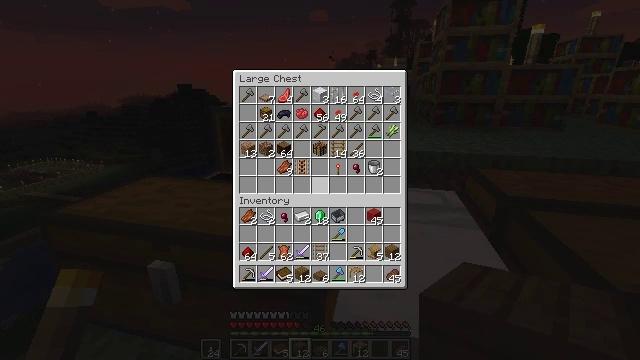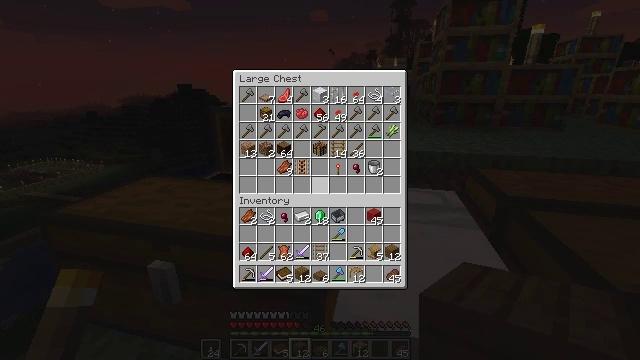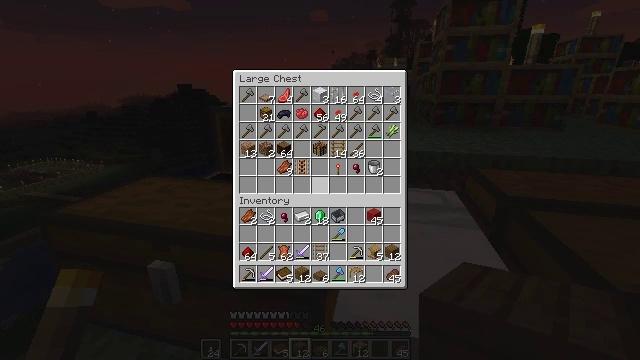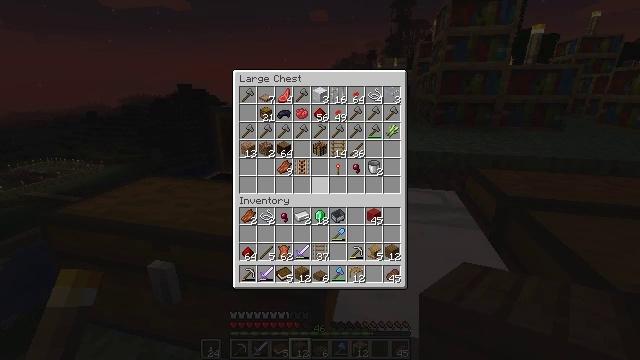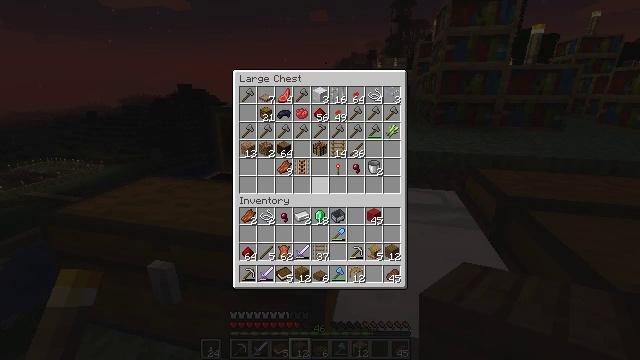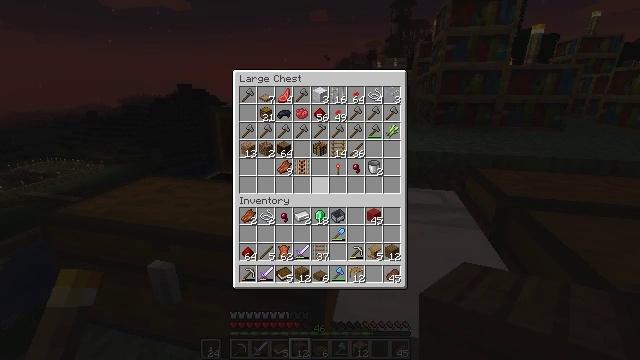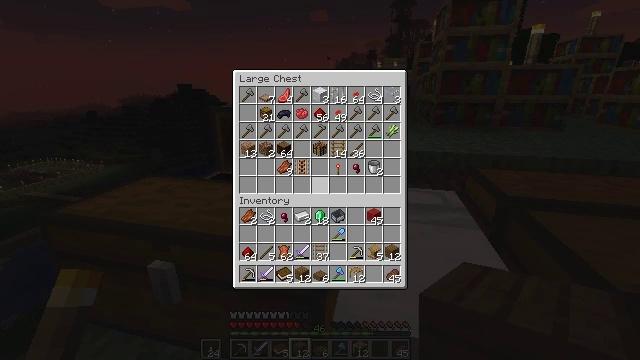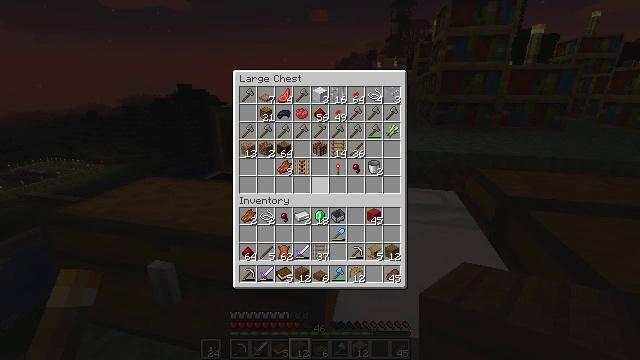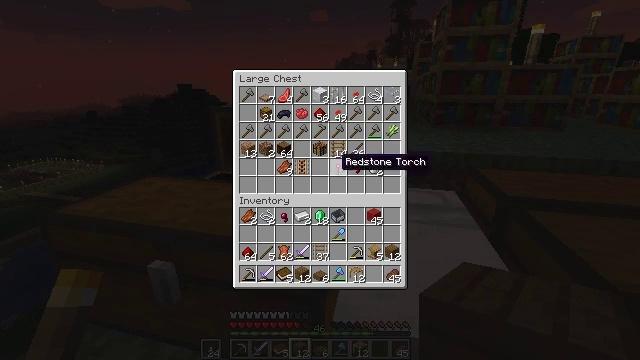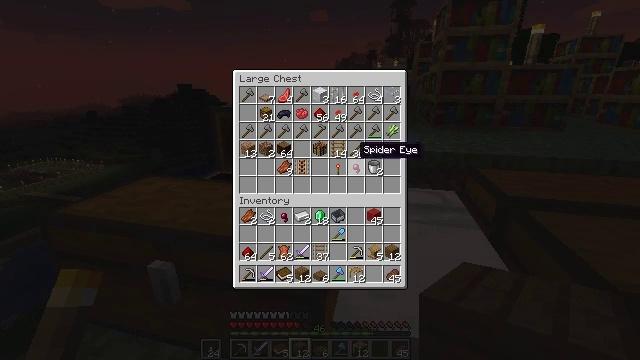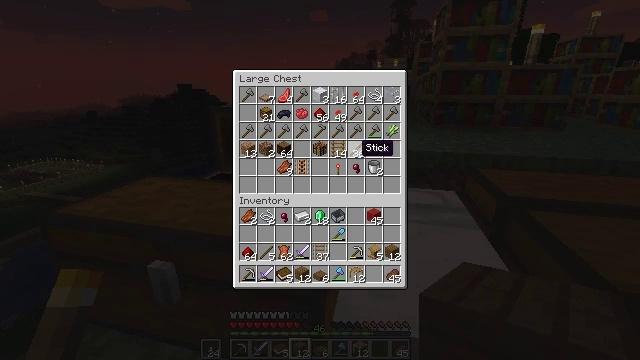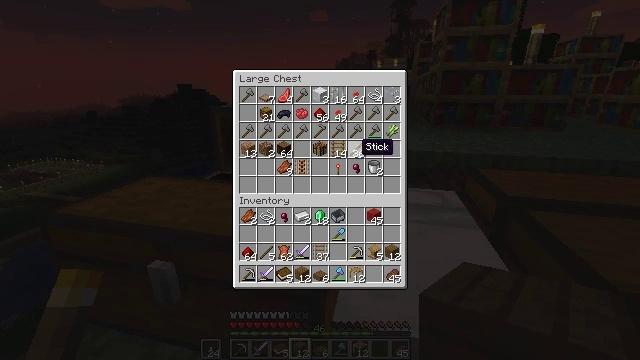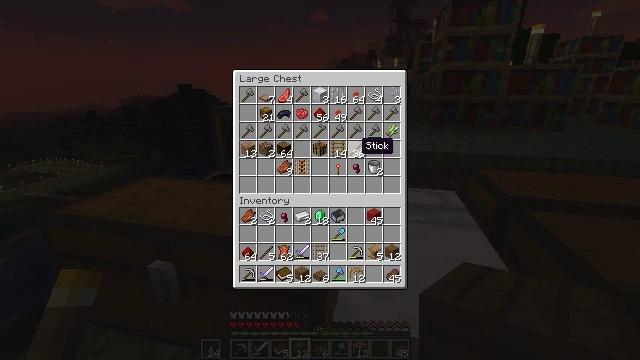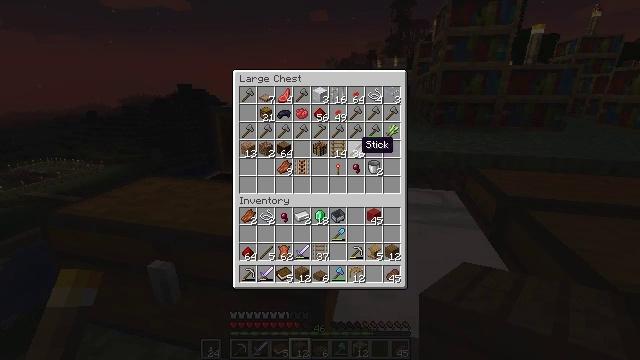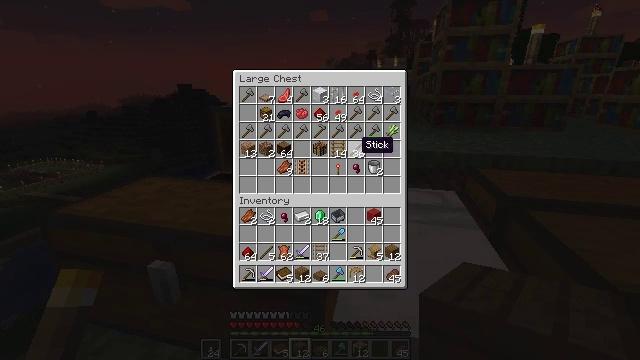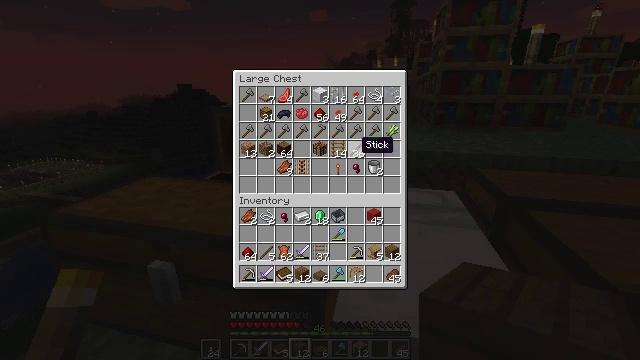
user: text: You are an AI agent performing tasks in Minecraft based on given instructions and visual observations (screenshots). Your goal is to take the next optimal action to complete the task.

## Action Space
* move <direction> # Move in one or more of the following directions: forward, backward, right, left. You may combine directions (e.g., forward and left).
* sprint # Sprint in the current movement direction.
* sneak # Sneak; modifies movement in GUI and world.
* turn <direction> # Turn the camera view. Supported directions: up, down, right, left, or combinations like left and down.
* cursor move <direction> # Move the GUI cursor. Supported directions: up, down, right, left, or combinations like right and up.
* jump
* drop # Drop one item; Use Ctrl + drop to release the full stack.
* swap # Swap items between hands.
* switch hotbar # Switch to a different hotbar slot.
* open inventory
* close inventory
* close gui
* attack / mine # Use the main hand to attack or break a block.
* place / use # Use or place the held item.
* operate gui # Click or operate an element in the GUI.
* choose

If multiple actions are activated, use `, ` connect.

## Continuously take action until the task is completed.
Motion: motion action
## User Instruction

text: Take spruce planks and sticks to craft a spruce fence gate.
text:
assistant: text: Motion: no_op
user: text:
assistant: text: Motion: no_op
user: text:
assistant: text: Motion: no_op
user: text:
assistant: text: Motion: no_op
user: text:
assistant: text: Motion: no_op
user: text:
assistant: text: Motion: no_op
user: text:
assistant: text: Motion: no_op
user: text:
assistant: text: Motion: cursor move right and up
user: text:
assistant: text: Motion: cursor move right and up
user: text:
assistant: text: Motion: no_op
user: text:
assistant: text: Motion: no_op
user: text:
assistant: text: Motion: no_op
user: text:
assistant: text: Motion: no_op
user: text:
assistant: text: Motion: no_op
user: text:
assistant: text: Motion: no_op
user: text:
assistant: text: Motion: no_op
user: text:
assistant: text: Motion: no_op
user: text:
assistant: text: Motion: no_op
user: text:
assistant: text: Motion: sneak
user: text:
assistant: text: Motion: sneak
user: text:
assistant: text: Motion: sneak
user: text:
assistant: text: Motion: sneak
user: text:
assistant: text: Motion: sneak, operate gui
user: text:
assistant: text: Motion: sneak, operate gui
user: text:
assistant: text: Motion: sneak, operate gui
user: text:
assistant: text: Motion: sneak
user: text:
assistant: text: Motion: sneak
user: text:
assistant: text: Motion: sneak
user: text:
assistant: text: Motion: sneak
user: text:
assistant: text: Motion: sneak